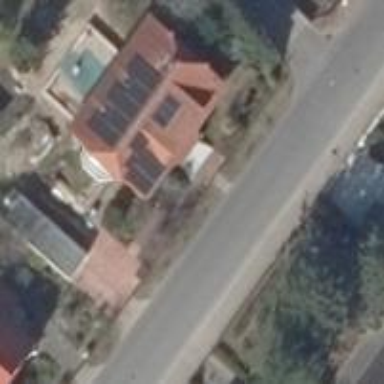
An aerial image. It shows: Detached building with half-hipped roof.